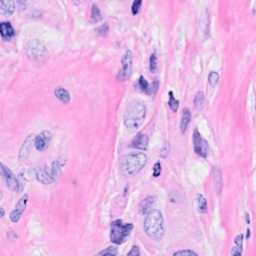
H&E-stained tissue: Breast